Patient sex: M
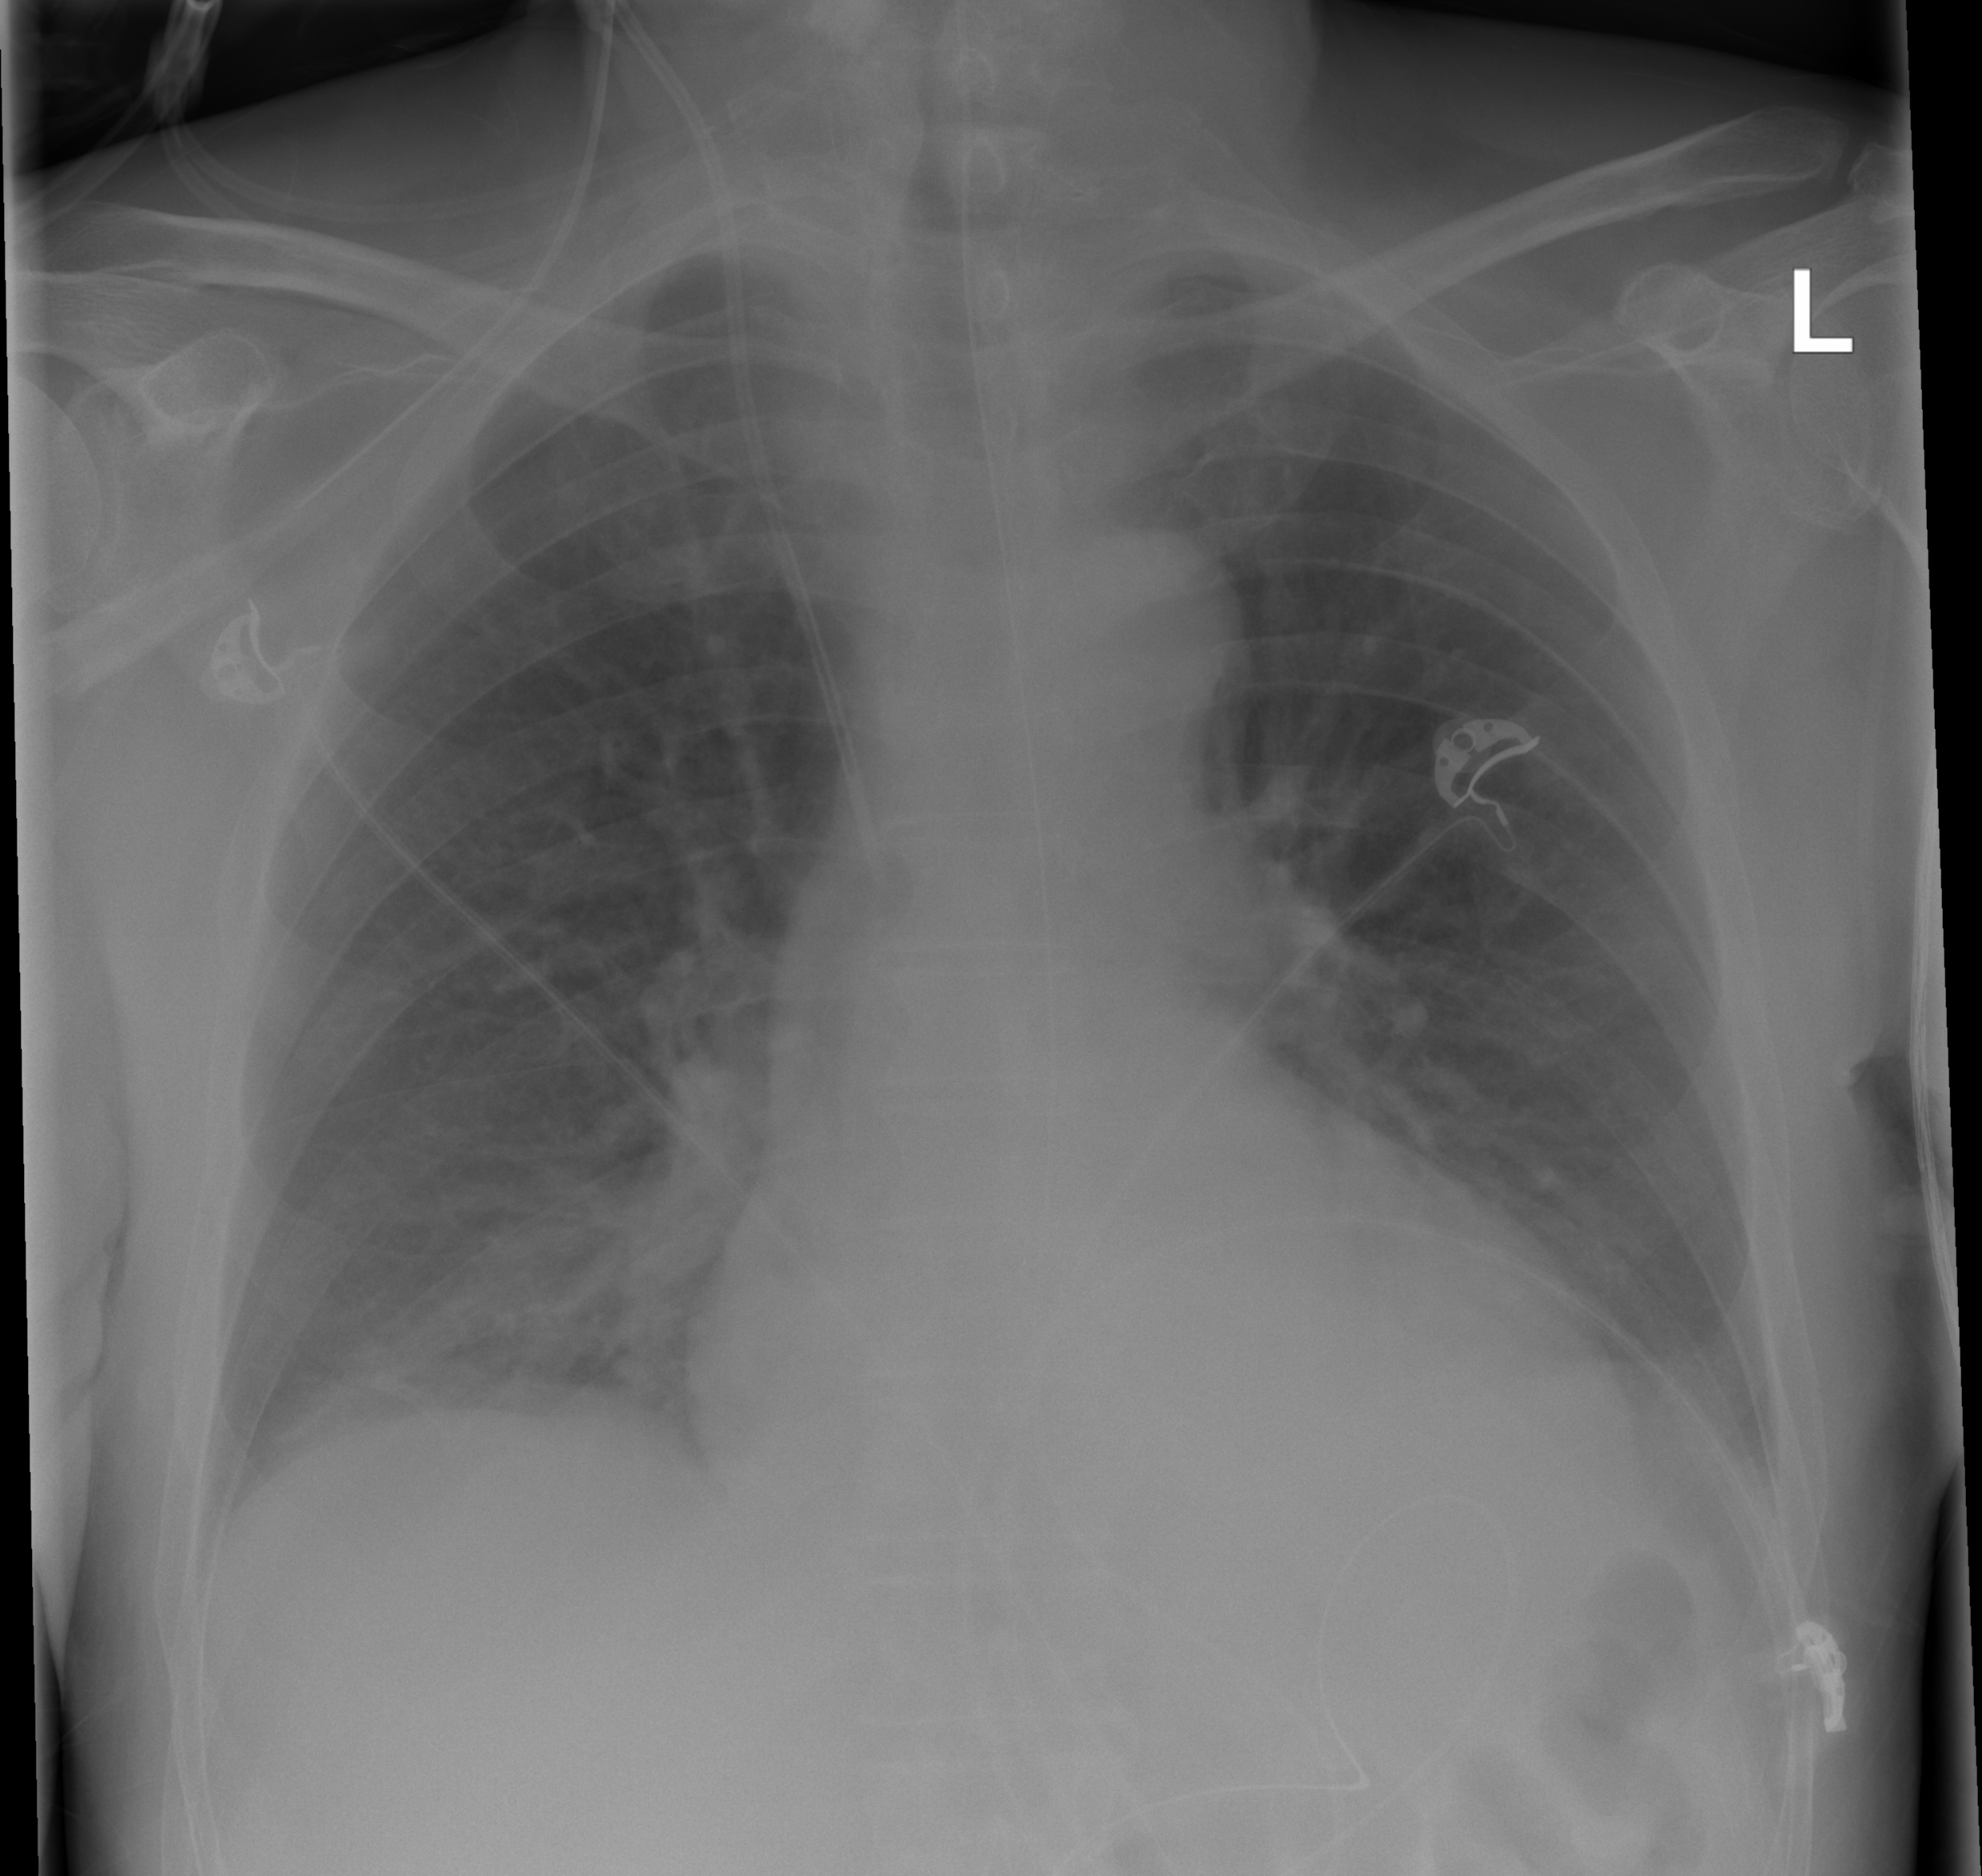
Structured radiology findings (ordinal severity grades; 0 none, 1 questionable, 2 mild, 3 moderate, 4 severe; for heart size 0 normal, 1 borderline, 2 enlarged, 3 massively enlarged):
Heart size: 1
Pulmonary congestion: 0
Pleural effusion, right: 0
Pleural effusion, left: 2
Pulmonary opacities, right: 2
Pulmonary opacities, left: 0
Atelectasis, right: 2
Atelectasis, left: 2